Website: home-depot
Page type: address-validator
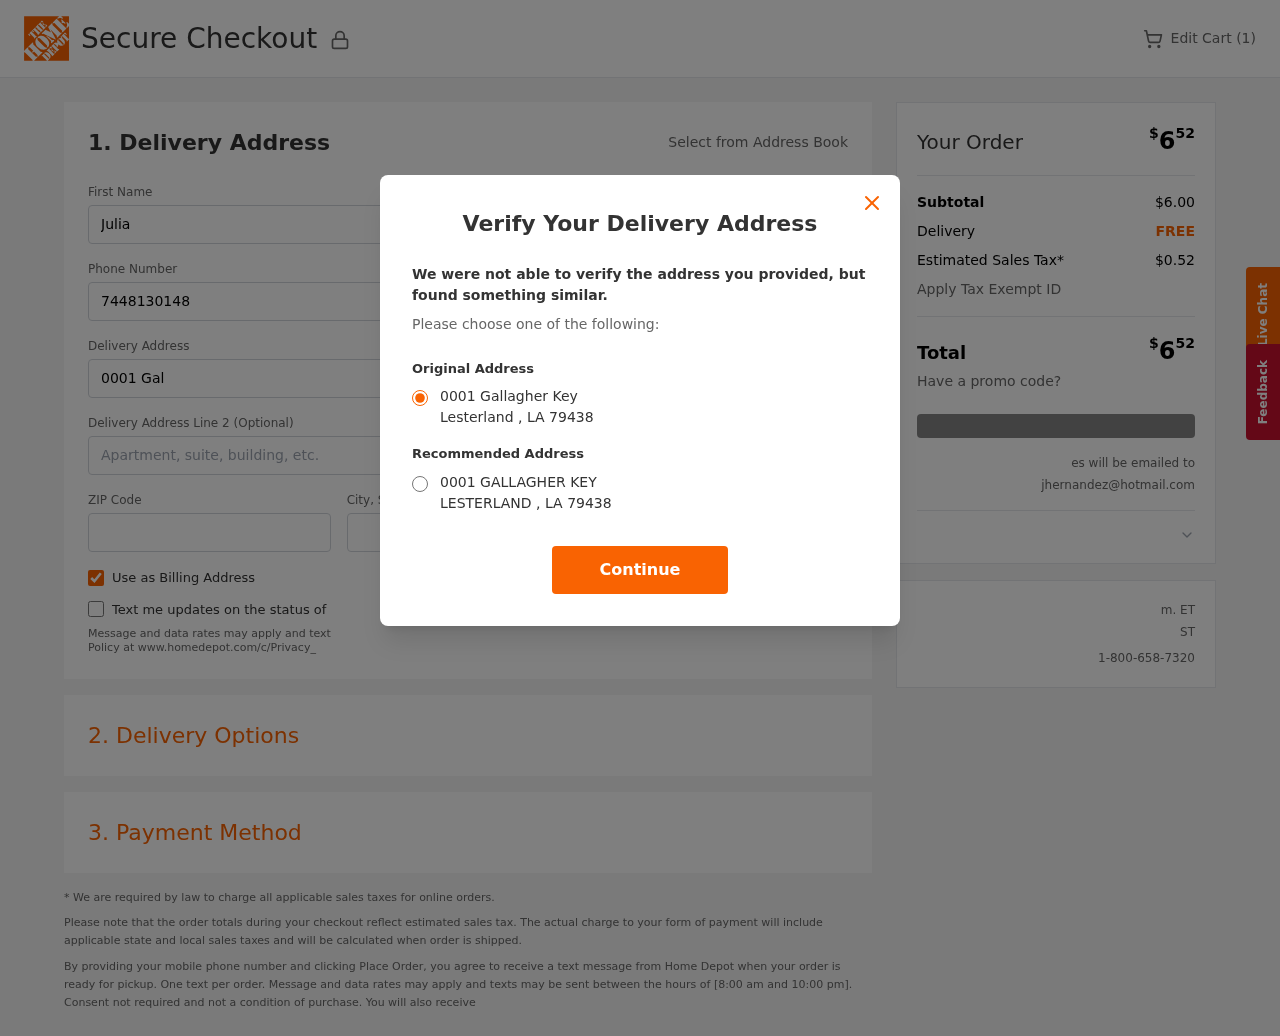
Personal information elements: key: PII_CITY
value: Lesterland
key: PII_EMAIL
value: jhernandez@hotmail.com
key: PII_POSTCODE
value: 79438
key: PII_STATE_ABBR
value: LA
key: PII_STREET
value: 0001 Gallagher Key
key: PII_FIRSTNAME
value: Julia
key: PII_LASTNAME
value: Hernandez
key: PII_PHONE
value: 7448130148
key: PII_STREET2
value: Suite 368
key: PII_CITY_STATE
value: Lesterland, LA
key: PII_STREET_ALT
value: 0001 GALLAGHER KEY
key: PII_CITY_ALT
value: LESTERLAND
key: PII_POSTCODE_FULL
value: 79438
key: PII_POSTCODE_NUMERIC
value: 79438
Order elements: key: ORDER_NUM_ITEMS
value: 1
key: ORDER_TOTAL
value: $652
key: ORDER_SUBTOTAL
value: $6.00
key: ORDER_SHIPPING_COST
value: FREE
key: ORDER_TAX
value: $0.52